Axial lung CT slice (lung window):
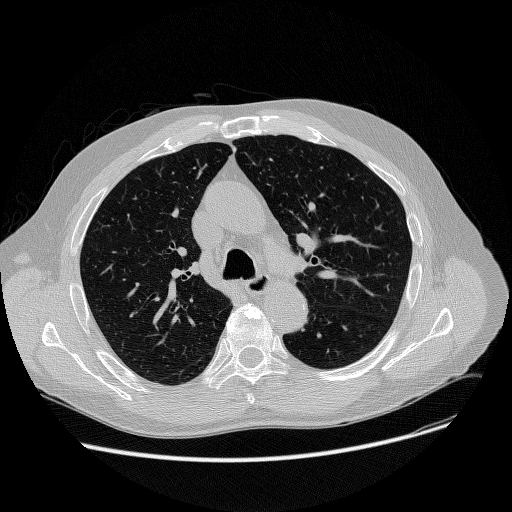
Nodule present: no